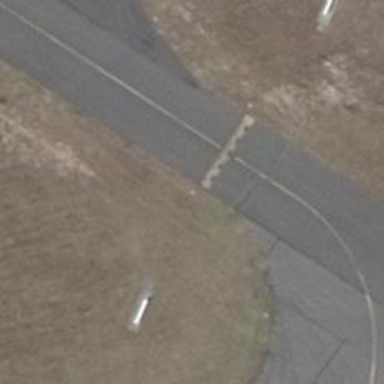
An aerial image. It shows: Taxiway edge illuminated for aviation.